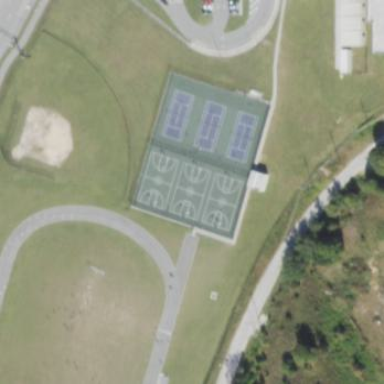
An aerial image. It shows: Basketball court located in leisure land pitch.